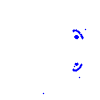
Particle: kaon